Question: I try to darken a variable number of divs like that
with following code:
'''
@mixin color-divs ($count, $baseName, $startcolor) {
$color: $startcolor;
@for $i from 0 through $count {
$color: darken($color, 9%);
##{$baseName}_#{$i} { background-color:$color; }
}
}
'''
With that code I was expecting, that the variable $color is changed with every iteration but this didn't work as expected. The value is fix after the fist initialisation and every element has the same color.
Is there a way to workarround that problem or is there another way to solve that problem with a mixing?
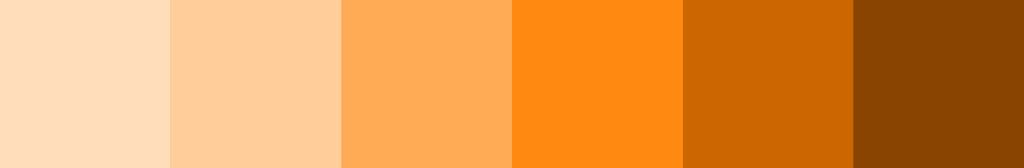
Answer: You can darken the color using $i inside @for and apply respective classes to the divs. Hope this helps.
'''
@mixin color-divs ($count, $baseName, $startcolor) {
@for $i from 0 through $count {
$background-color: darken($startcolor, $i * $i);
.colored-div#{$i} {
background: $background-color;
height:100px;
width:200px;
float: left;
margin-right: 5px;
}
}
}
@include color-divs(5,'a',#ffd8b1);
'''
'''
<div class="colored-div1">a</div>
<div class="colored-div2">b</div>
<div class="colored-div3">c</div>
<div class="colored-div4">d</div>
<div class="colored-div5">e</div>
'''
See <URL>